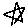
Label: star